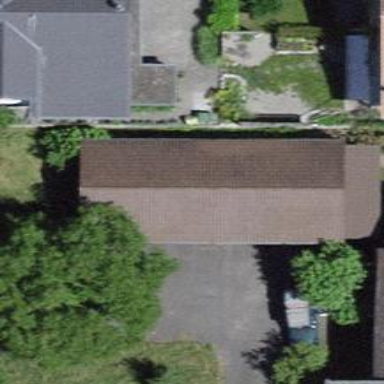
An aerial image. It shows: Garage.